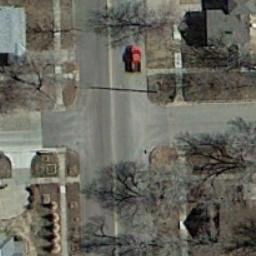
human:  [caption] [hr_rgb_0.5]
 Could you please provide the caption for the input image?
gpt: There is a car at the intersection .

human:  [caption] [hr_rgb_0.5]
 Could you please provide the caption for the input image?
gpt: An intersection with sparse traffic located in a residential area with some trees .

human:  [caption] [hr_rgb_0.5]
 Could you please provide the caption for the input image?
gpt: There are zebra crossings at intersections .

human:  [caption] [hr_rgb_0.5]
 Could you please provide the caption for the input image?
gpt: There is a moving vehicle on the road at the intersection, With several buildings and some withered trees around the intersection .

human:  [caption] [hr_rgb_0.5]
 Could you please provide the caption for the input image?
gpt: There are some withered trees beside the intersection .